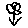
Label: flower